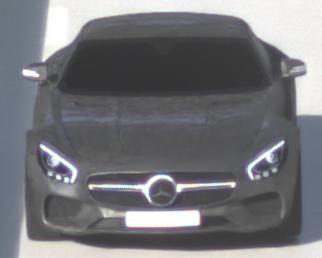
Make: Mercedes-Benz
Model: AMG GT Coupé
Detailed model: AMG GT (190) Coupé
Model produced from: 2014/10
Model produced until: 2017/01
Doors: 2
Color: gray
Road condition: wet road
Daytime: morning or afternoon
Contrast: low contrast